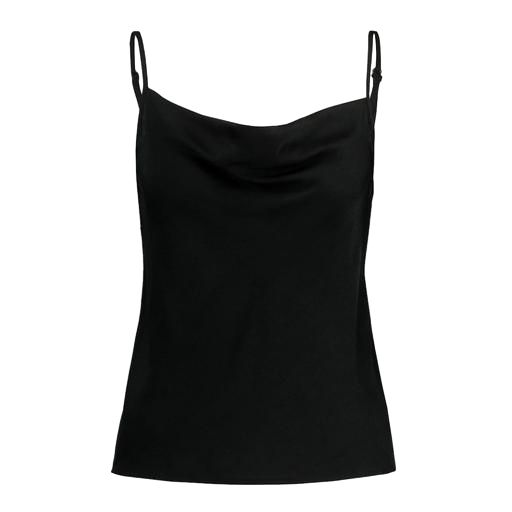
black women's fluid cami, black chelsea cami, black women's cami, white background